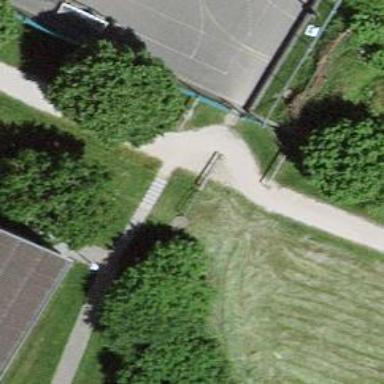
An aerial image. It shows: Set of steps on the road.